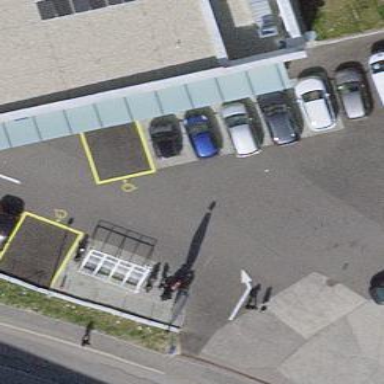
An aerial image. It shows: Parking area with grass paver surface.